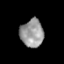
Tissue: prostate
Cell type: T cells
Senescence score: 0.2887
Nuclear area (px): 632
Mean DAPI intensity: 152.475